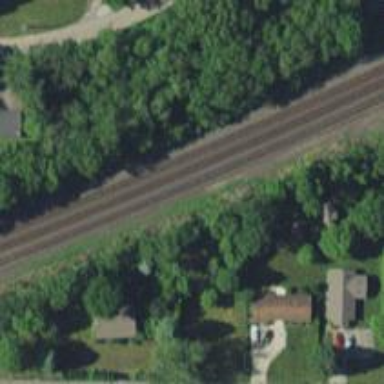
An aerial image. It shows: Railway siding with rails.